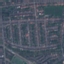
Land use / land cover: Residential